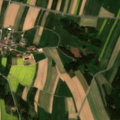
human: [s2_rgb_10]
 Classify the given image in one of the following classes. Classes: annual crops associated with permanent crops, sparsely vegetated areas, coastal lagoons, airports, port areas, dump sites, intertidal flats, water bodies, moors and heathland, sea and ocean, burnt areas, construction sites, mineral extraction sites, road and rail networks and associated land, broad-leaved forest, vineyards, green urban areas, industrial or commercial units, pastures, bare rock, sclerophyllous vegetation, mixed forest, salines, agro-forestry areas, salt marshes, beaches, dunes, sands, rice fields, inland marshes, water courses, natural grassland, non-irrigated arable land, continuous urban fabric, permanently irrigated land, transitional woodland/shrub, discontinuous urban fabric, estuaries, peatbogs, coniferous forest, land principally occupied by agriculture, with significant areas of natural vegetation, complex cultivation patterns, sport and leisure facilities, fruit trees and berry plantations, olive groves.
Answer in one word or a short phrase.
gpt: discontinuous urban fabric, non-irrigated arable land, land principally occupied by agriculture, with significant areas of natural vegetation, coniferous forest